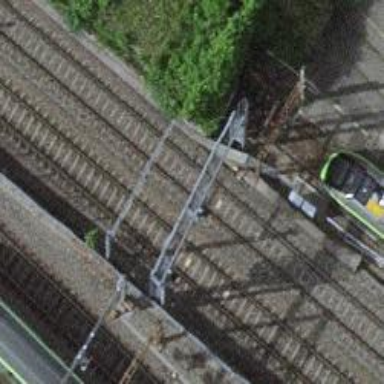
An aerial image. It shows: Railway signal.